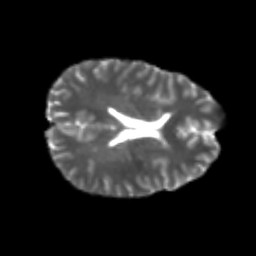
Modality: T2w
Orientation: axial
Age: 25
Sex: male
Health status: healthy
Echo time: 0.074 s